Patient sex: M
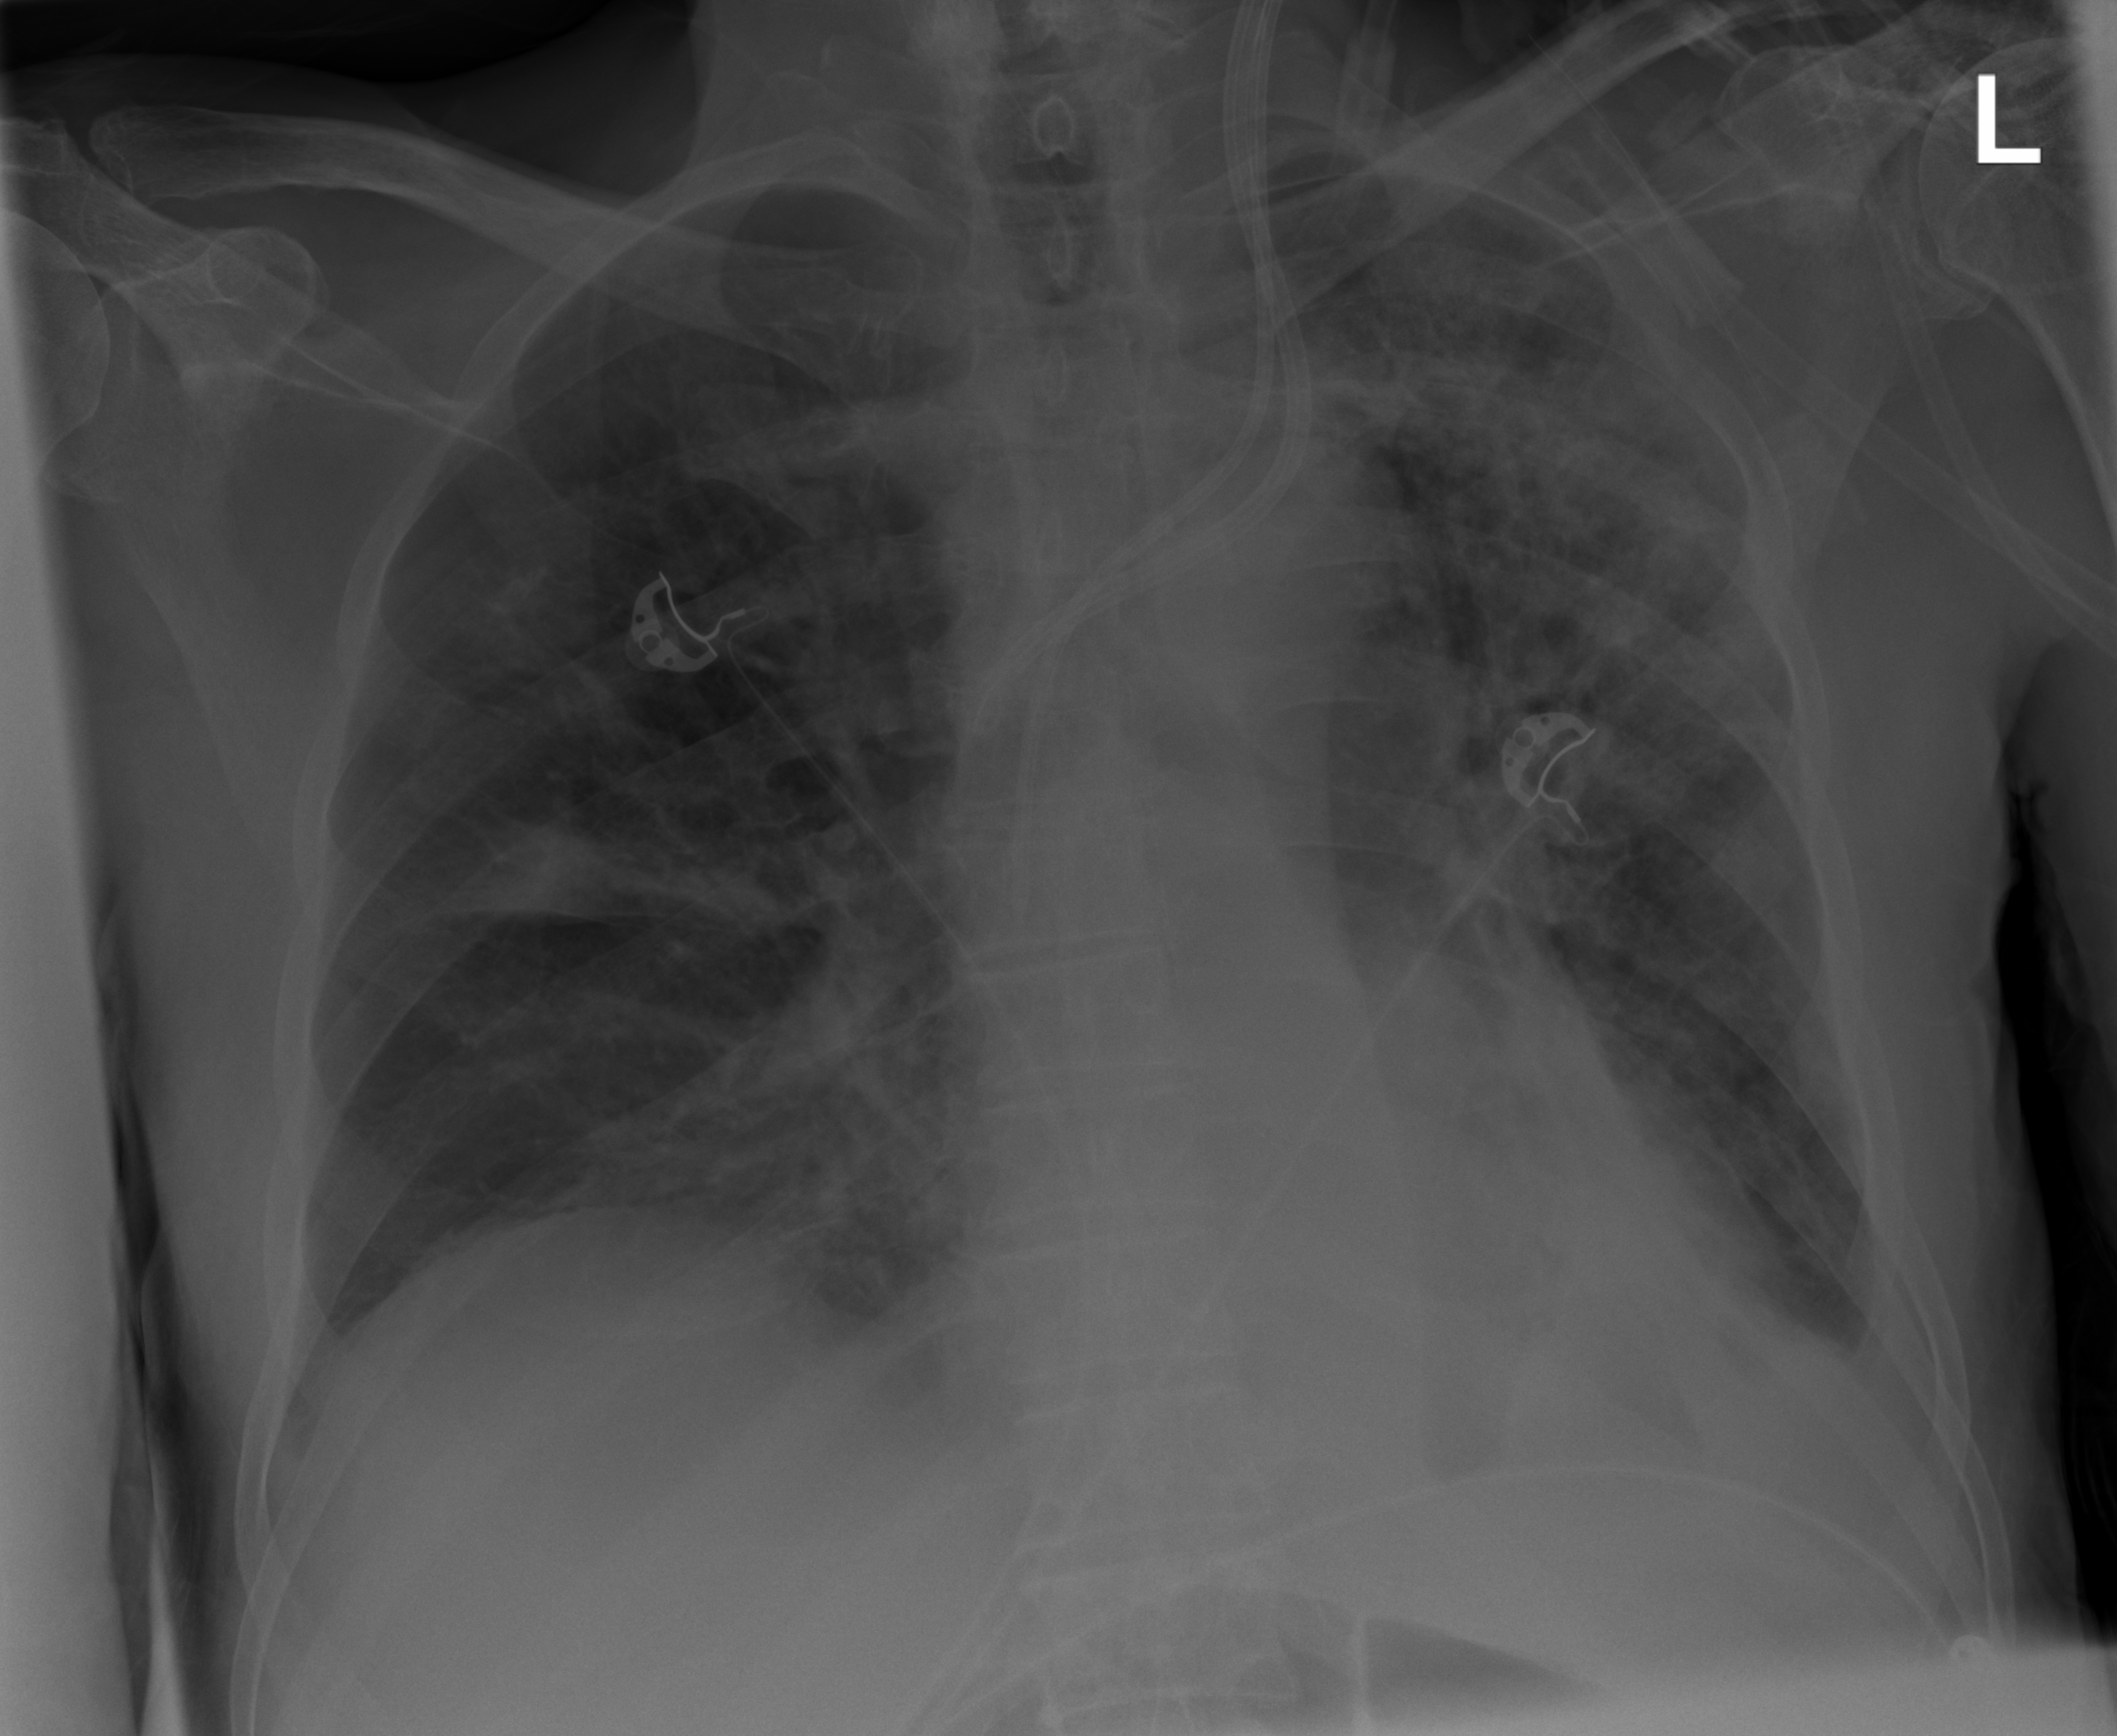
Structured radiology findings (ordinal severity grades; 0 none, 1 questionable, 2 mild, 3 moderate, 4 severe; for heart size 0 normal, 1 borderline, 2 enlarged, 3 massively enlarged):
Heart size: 0
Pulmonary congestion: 0
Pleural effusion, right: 0
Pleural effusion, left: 2
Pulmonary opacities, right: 3
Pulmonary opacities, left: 3
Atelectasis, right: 2
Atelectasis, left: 3